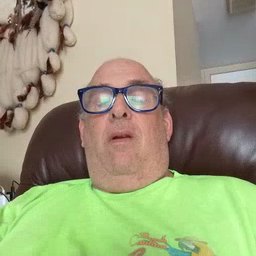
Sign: have